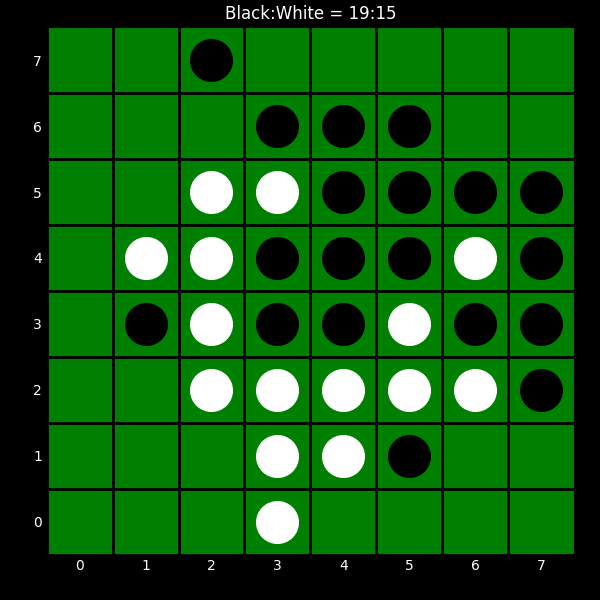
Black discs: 19
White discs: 15